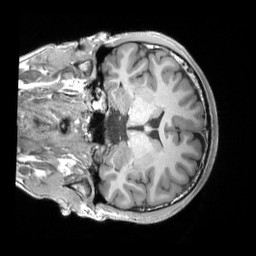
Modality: T1w
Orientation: coronal
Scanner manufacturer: siemens
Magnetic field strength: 3 T
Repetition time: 2.25 s
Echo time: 0.00306 s